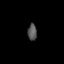
Tissue: lung
Cell type: T cells
Senescence score: 0.2203
Nuclear area (px): 148
Mean DAPI intensity: 84.223